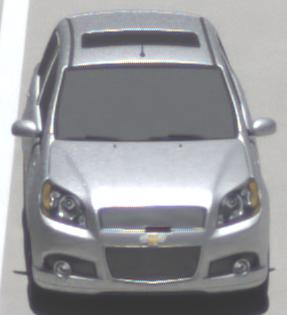
Make: Chevrolet
Model: Aveo 1.2
Detailed model: Aveo
Model produced from: 2008/06
Model produced until: 2011/01
Doors: 3
Color: white
Road condition: dry road
Daytime: midday
Contrast: high contrast